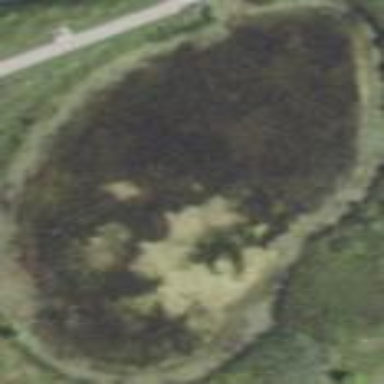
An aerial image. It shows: Peaceful pond surrounded by nature.